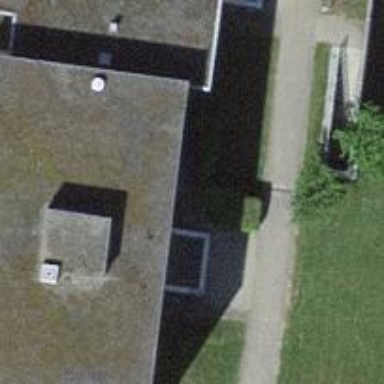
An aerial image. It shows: Building with apartments and flat roof.